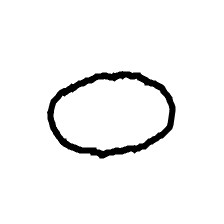
Shape: circle